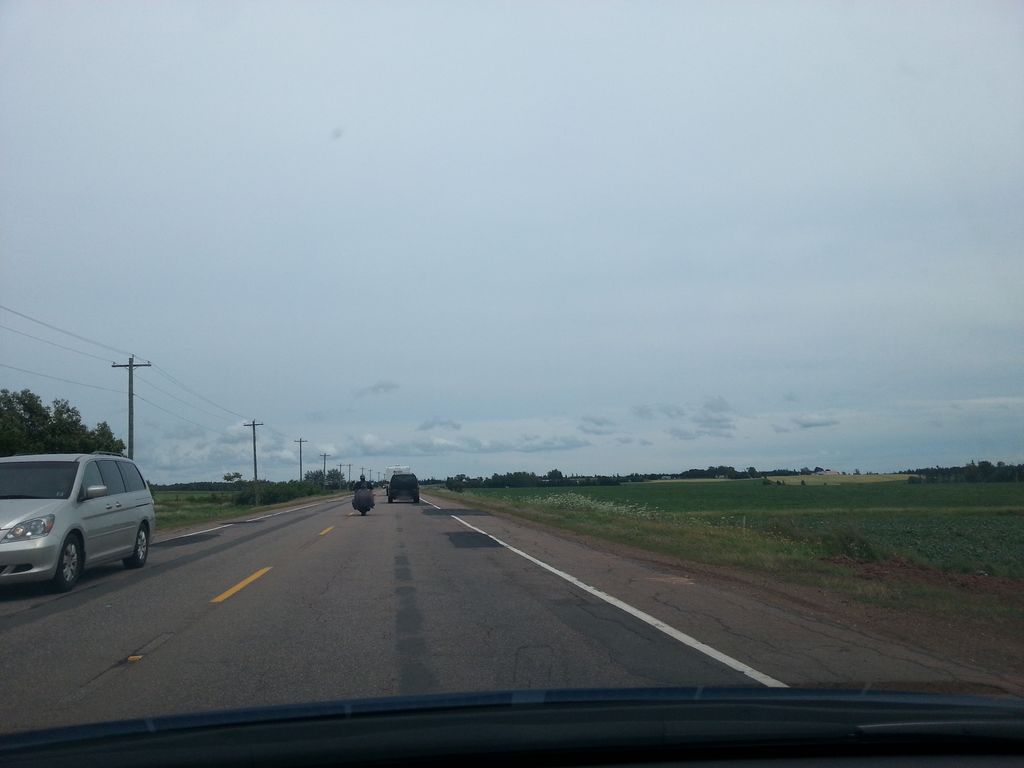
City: charlottetown